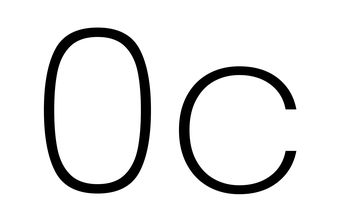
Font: Poppins-ExtraLight